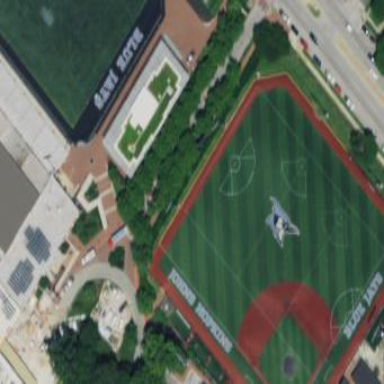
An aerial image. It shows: Baseball pitch with artificial turf.